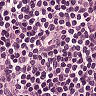
Metastatic tissue present: no